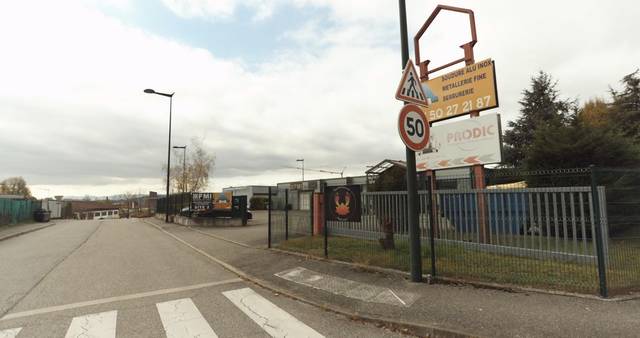
Region: France
Coordinates: 45.942, 6.134